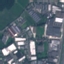
Label: Industrial